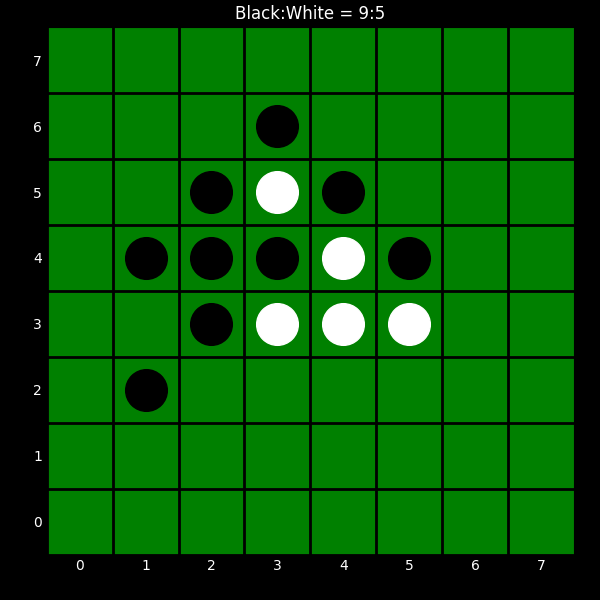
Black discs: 9
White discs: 5